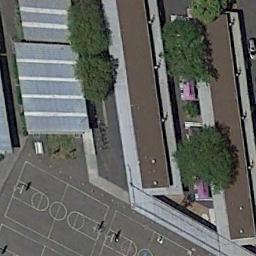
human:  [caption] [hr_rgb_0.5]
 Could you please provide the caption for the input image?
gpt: There is a basketball court on the playground .

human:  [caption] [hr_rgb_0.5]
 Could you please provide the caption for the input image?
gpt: There are two basketball courts on the open place next to some buildings .

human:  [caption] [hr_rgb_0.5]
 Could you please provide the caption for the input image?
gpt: The basketball court is next to the buildings .

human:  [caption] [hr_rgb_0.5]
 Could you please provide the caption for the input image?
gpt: Two basketball courts on the vacant lot and some buildings beside .

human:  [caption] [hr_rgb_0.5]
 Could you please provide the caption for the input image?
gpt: The buildings are next to the basketball courts .